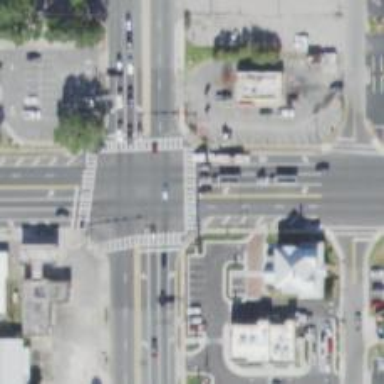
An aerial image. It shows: Crossing road.